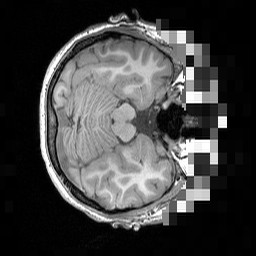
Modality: T1w
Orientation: axial
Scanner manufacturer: siemens
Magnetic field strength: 3 T
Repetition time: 1.5 s
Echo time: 0.00291 s